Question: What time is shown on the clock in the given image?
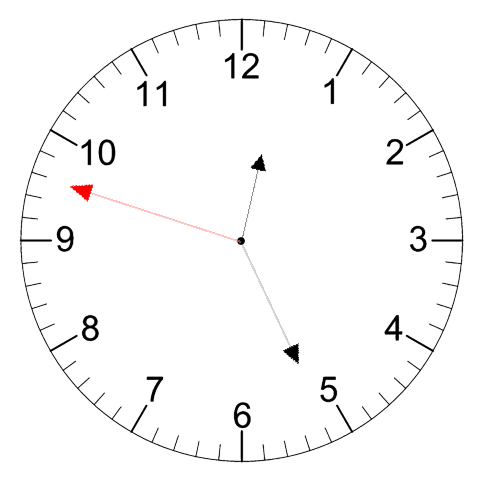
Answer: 12:25:48